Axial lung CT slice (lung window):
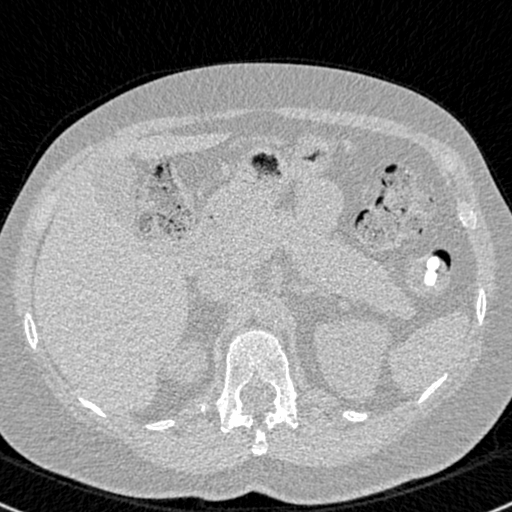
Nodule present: no